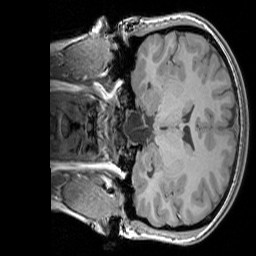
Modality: T1w
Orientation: coronal
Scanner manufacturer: siemens
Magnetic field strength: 3 T
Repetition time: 1.83 s
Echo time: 0.00303 s